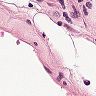
Metastatic tissue present: yes